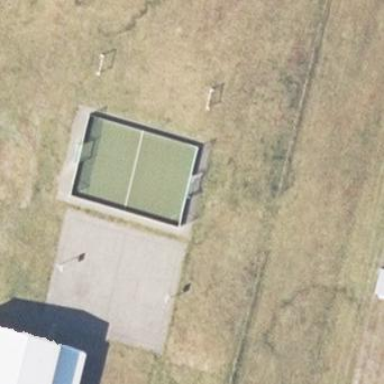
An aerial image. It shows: Soccer pitch for leisure land activities.